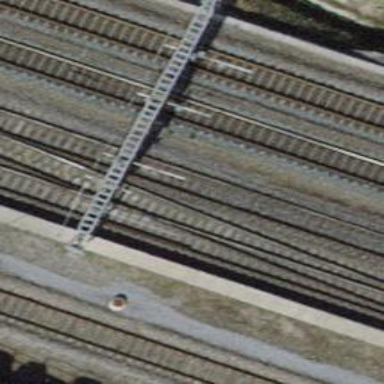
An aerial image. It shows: Single-track electrified railway with contact line.